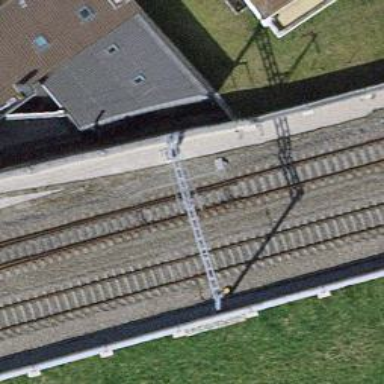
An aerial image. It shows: Single railway track with electrified contact line.